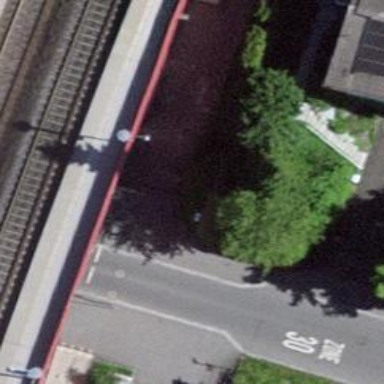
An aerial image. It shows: Cycle barrier.